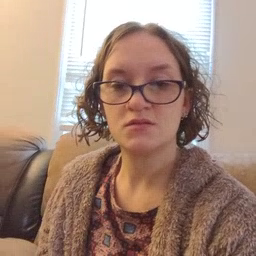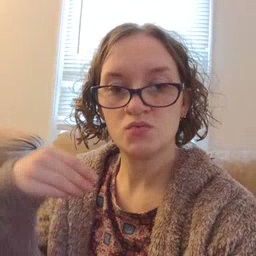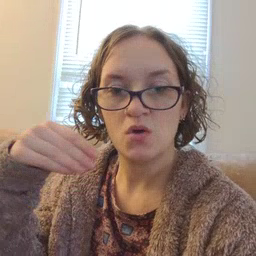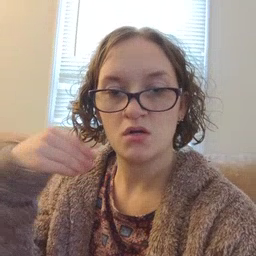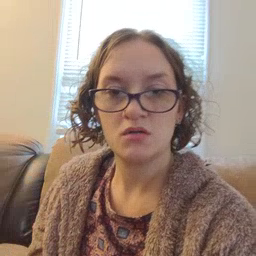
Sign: store